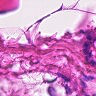
Metastatic tissue present: no